Question: I think I can explain this problem easy enough. I have a UITabBar item attached to a tab bar that is on one of my ViewController's that is linked from my UITabBar Controller. When selecting the tab bar in the view controller of subject, I go to the attributes inspector and am given two sections labeled "Tab Bar Item" and "Bar Item" respectively.

So here's my problem: I can adjust the location of the "Title" by going into the Tab Bar Item section and specifying (Title) to "custom offset" and then adjusting the (horizontal) and (vertical), but what I'm trying to do is LOWER the picture that I have specified for Item from "Bar Item", and not the title. I would actually prefer to delete the "Title" for the tab bar, and just move my chosen tab bar icon image DOWNWARD. How do I do this?
Any help is greatly appreciated, thanks!
I think you can see what I mean by needing to move the icon downward vertically.
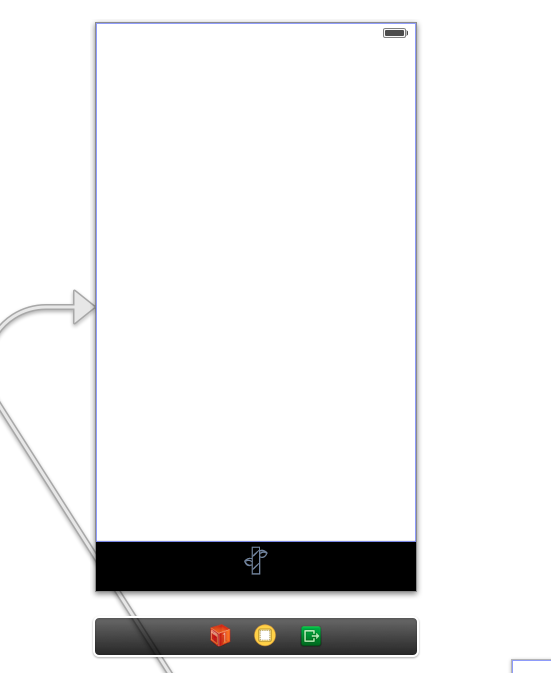
Answer: To offset the image, go into Interface Builder, and select the tab bar item in the child view controller. Then go into the Size Inspector in the Utilities Menu. Then, if you want to shift the image down by, let's say, 5 pixels, change this:

to this:

To clarify, you need to change both top/bottom or left/right to make sure that the image doesn't get squished.